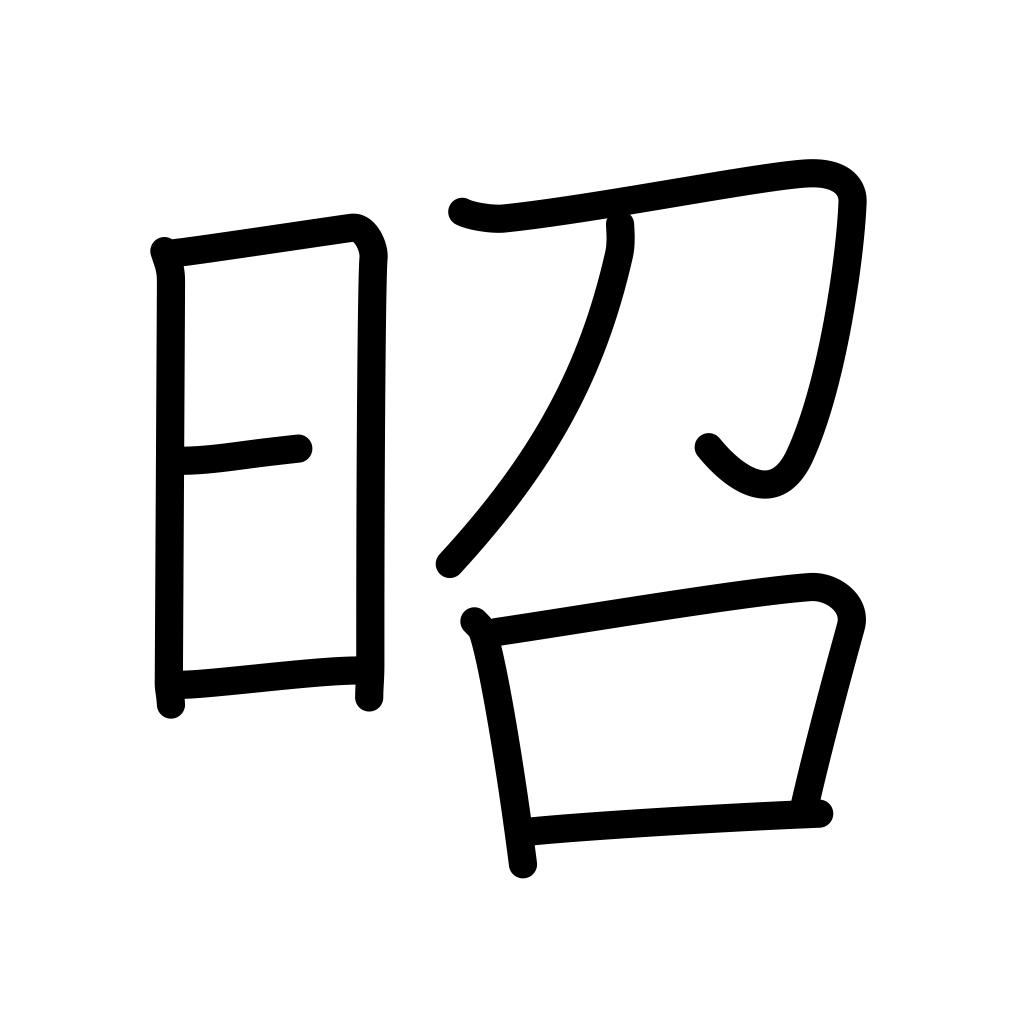
Meaning: shining, bright